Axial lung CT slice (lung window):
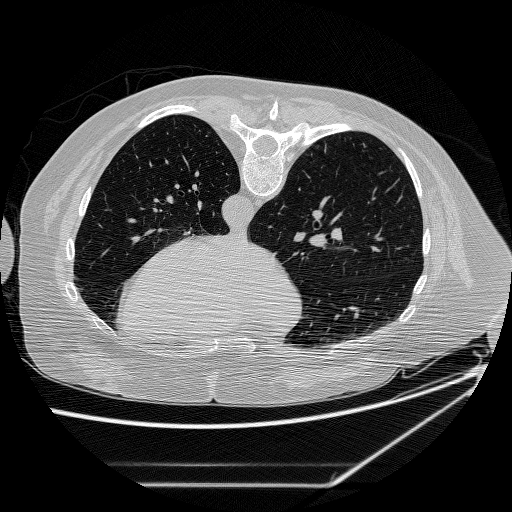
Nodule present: no